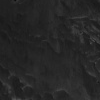
Atmospheric dust classification: not_dusty